Question: Good Morning,
we have a Debian server 11 on Google Cloud Platform.
On this Server we have installed only apache2 service but we have about 10 sites installed.
These sites use php 7 and they were created with Symfony 2.8.
The site's databases is hosted on another server, in another nation.
We have noticed that after two days the server has 27GB cache/buffer used.

Can anyone advise us why we have the cache so full?
Could it be the many queries?
Thank You so much
We have enabled OPCACHE and infact it delete oldest session but we have not solved the problem.
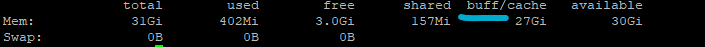
Answer: Don't worry about that.
Linux uses most of the unused memory for cache and buffers. This is a kind of optimizing. It leaves some memory free to allow fast assigning if a program needs memory.
Current status:
- - -